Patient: sex M, age 55
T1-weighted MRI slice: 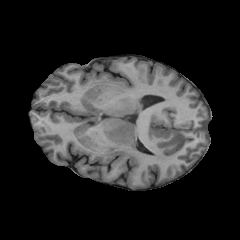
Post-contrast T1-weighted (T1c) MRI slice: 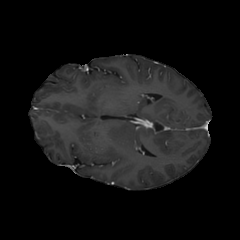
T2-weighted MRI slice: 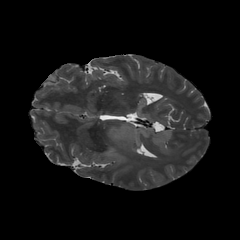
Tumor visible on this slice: yes
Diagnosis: Astrocytoma, IDH-wildtype
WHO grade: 2